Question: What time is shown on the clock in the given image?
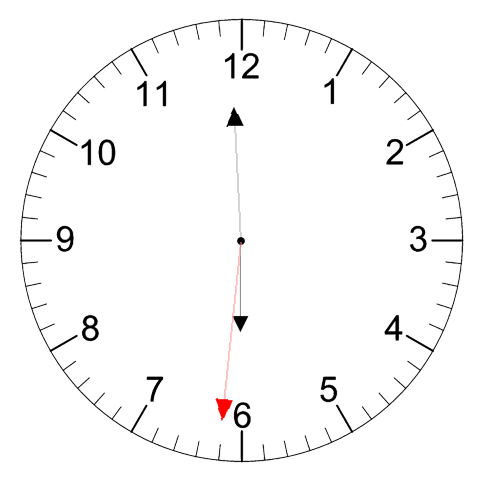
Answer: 05:59:31